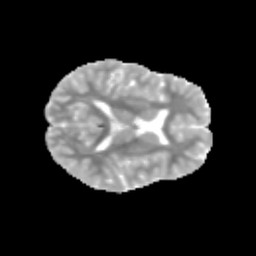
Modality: MD
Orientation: axial
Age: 13
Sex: female
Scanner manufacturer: siemens
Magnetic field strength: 3 T
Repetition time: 3.8 s
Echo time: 0.07 s